Field crop: maize
Growth stage: 1
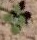
Species: chenopodium